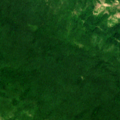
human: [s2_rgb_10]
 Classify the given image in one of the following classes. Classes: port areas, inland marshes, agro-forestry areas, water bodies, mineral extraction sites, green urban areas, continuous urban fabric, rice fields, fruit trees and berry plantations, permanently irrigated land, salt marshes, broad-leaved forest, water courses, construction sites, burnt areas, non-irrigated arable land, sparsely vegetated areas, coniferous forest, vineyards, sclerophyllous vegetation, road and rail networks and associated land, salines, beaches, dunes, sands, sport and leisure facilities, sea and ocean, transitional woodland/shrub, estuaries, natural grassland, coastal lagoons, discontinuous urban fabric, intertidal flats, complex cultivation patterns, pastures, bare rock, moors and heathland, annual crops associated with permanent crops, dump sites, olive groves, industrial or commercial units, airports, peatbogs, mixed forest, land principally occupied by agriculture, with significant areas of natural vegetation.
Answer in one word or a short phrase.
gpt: land principally occupied by agriculture, with significant areas of natural vegetation, broad-leaved forest, transitional woodland/shrub